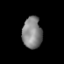
Tissue: prostate
Cell type: T cells
Senescence score: 0.2796
Nuclear area (px): 604
Mean DAPI intensity: 131.667